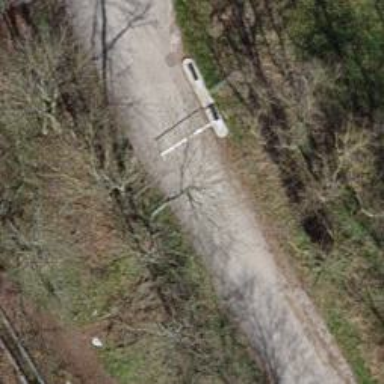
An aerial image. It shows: Lift gate barrier.